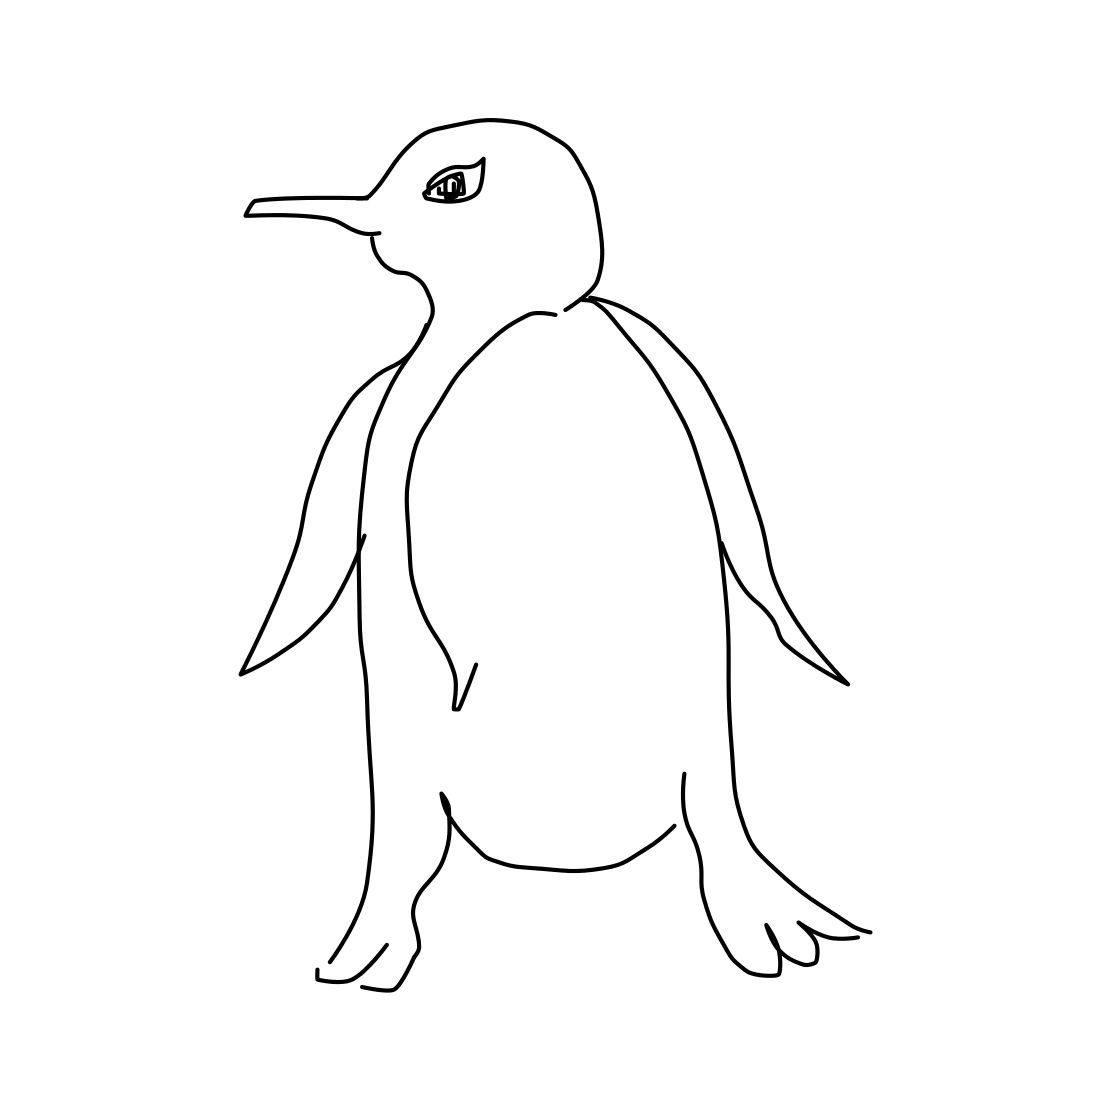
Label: penguin